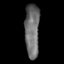
Tissue: skin
Cell type: Epithelial cells
Senescence score: 0.2117
Nuclear area (px): 774
Mean DAPI intensity: 109.304